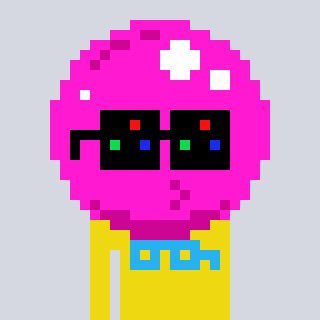
a pixel art character with square black sunglasses, a bubblegum-shaped head and a yellow-colored body on a cool background